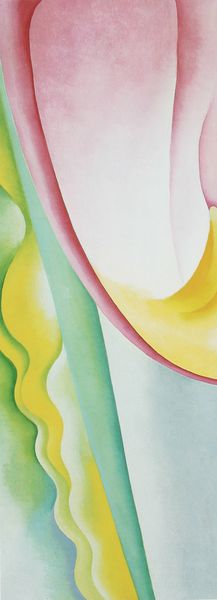
Titel: Abstraction No. 77 (Tulip)
Künstler: Georgia O'Keeffe
Standort: USA
Institution: Emily Fisher Landau
Schlagwörter: blau, weiß, aquarell, gelb, grün, komposition, ausschnitt, bunt, geschwungen, hell, licht, pastell, türkis, rot, schleier, hochformat, vorhang, rosa, seide, zart, kreis, rund, schwung, welle, wellen, bogen, abstrakt, farben, fläche, flächen, modern, formen, lila, schattierung, linien, matt, floral, gerade, abstraktion, pink, linie, form, kreise, organisch, wellig, halbkreis, geometrisch, leicht, weich, verlauf, gewellt, aufstrebend, luftig, verläufe, o keeffe